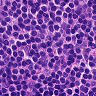
Metastatic tissue present: no